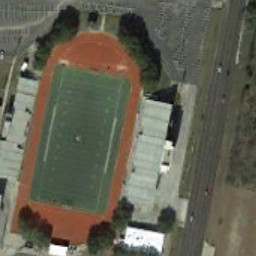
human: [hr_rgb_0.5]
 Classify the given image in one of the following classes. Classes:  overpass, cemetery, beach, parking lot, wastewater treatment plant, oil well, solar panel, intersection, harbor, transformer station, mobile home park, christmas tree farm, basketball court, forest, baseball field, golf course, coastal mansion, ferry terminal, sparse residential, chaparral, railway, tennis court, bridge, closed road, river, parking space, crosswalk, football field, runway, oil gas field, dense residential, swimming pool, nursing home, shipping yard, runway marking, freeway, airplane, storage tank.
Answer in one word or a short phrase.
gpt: football field